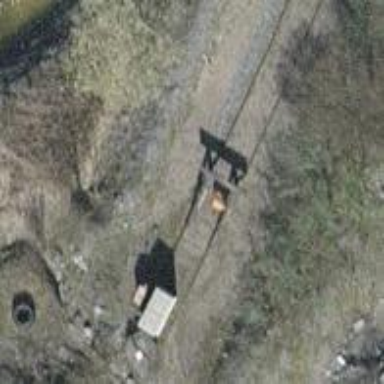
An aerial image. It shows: Railway buffer stop.